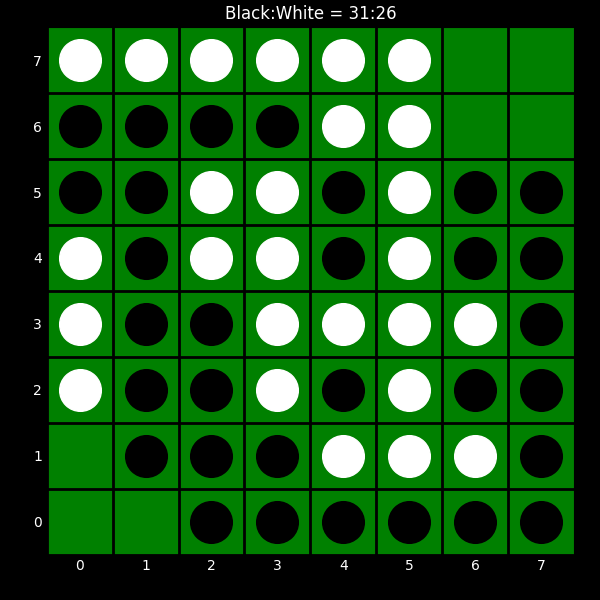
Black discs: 31
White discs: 26